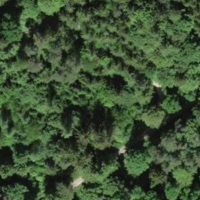
EUNIS habitat code: 43
Species observed at this site:
Impatiens parviflora